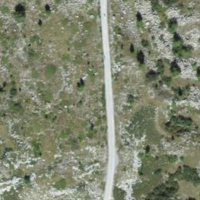
EUNIS habitat code: 31
Species observed at this site:
Papilio machaon
Fabriciana niobe
Parnassius apollo
Cupido minimus
Lasiommata maera
Turdus torquatus
Aquila chrysaetos